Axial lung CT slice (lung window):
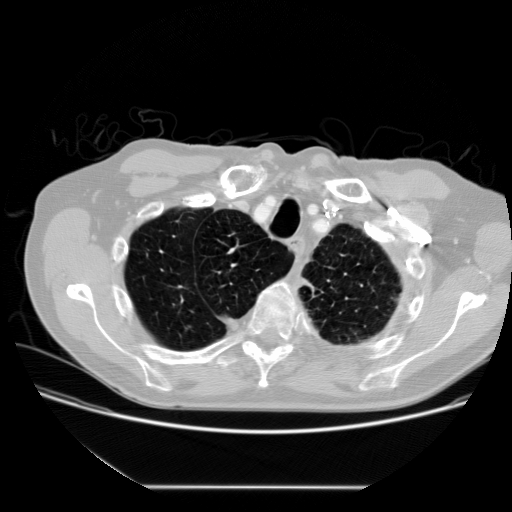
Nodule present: no